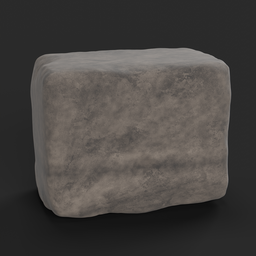
Label: nature